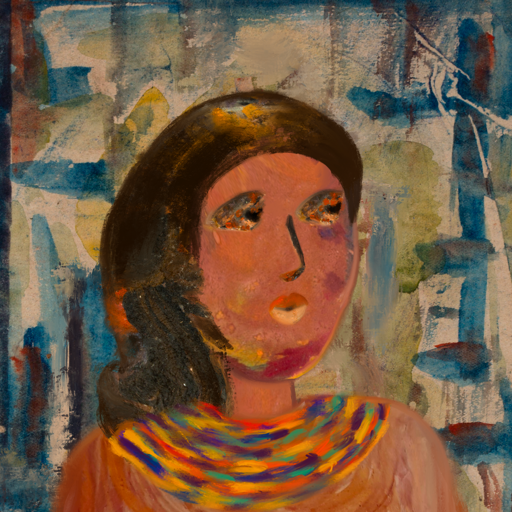
Background: Orphan, Head And Neck Side: Mother_And_Son_Son, Face Side: Gypsy_Queen, Bust: Pious_Lady, Hair Side: Gypsy_Queen, Head Accessory: Blank, Second Necklace: An_Impression_2, Necklace: Blank, Baby: Blank